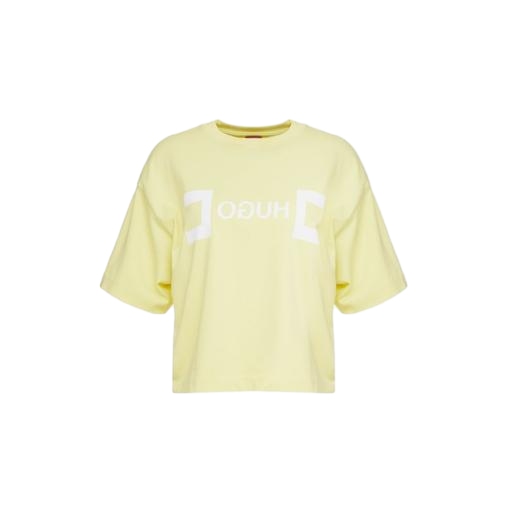
yellow graphic tee, boxy tee, yellow jersey tee, white background